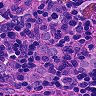
Metastatic tissue present: yes